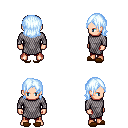
a pixel art fantasy rpg character, male body template, human, light skin, chain mail, red pants, white cyan long bangs hairstyle, brown slippers, four views (front, back, left, right), 2x2 character sprite sheet, small pixel art, hard edges, no anti-aliasing